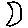
Label: moon